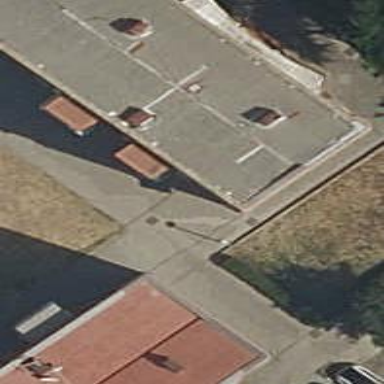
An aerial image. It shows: Hipped-roof building with apartments.